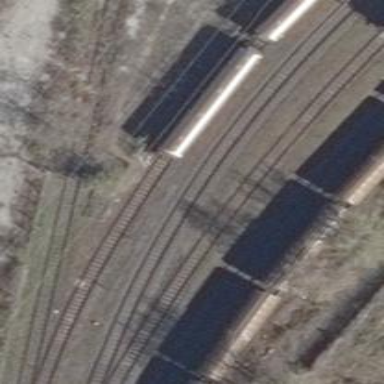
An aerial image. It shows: Railway spur service.